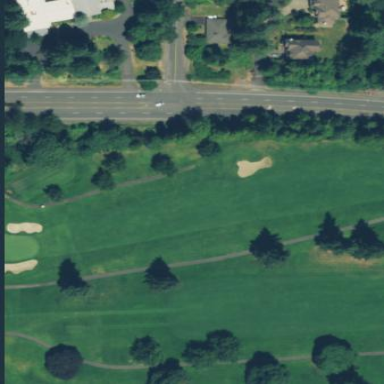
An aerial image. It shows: Golf fairway surrounded by grass.